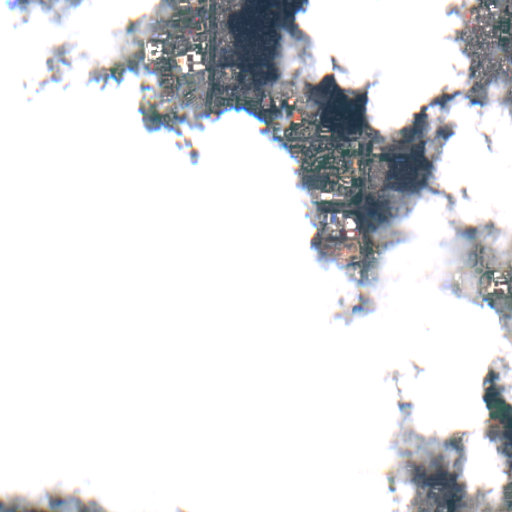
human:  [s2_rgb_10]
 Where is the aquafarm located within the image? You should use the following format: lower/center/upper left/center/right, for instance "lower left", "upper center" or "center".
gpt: The aquafarm is located in the lower center of the image.
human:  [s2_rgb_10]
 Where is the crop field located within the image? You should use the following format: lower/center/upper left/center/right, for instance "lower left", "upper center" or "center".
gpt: The crop field is located in the lower left of the image.
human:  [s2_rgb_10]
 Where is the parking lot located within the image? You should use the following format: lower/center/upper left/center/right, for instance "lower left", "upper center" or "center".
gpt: The parking lot is located in the lower right of the image.
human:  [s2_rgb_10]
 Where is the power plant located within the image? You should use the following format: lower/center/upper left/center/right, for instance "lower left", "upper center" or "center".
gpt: There is no power plant in the image.